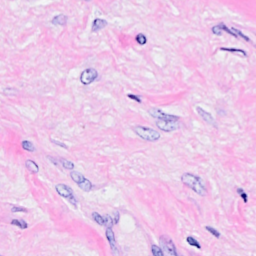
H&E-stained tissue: Breast